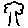
Label: tree